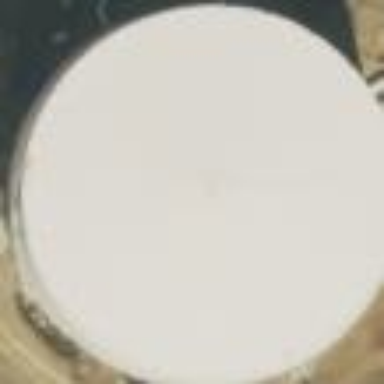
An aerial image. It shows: Storage tank that is man-made.